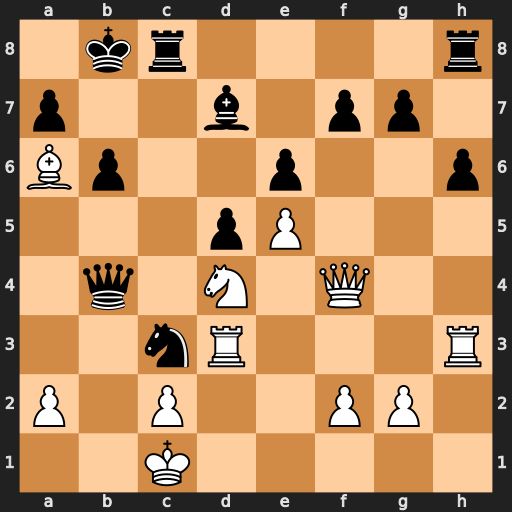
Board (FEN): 1kr4r/p2b1pp1/Bp2p2p/3pP3/1q1N1Q2/2nR3R/P1P2PP1/2K5
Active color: w
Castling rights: -
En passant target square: -
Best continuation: Rxc3 Rxc3 Nc6+ Rxc6 Qxb4